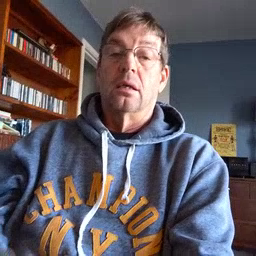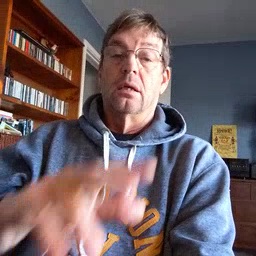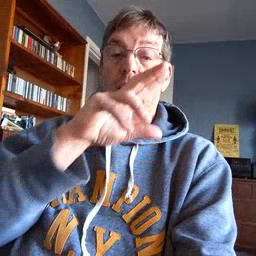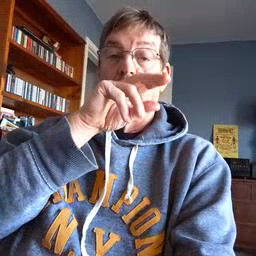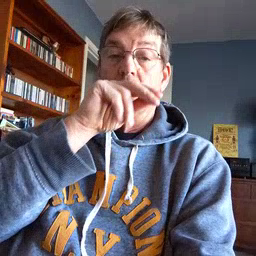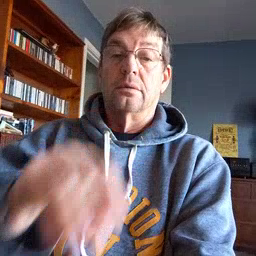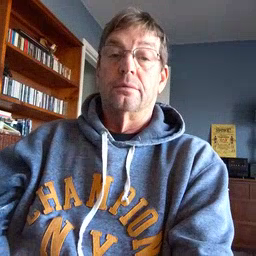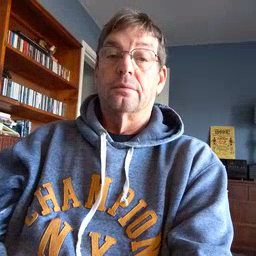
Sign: duck